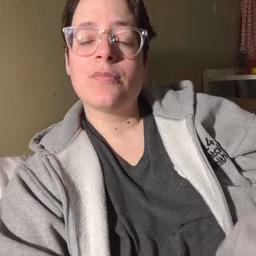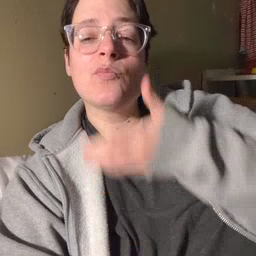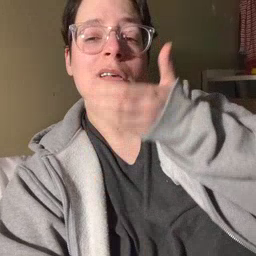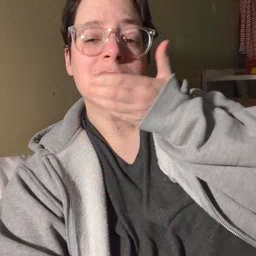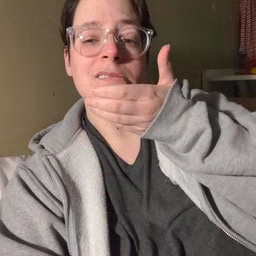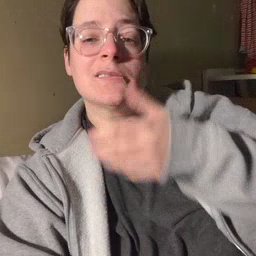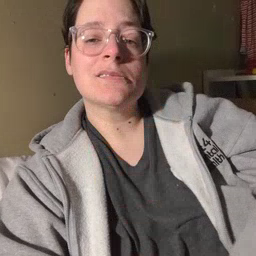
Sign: grass